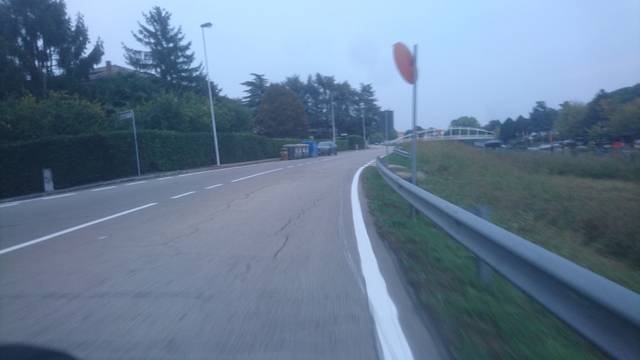
Region: Italy
Coordinates: 45.386, 11.856